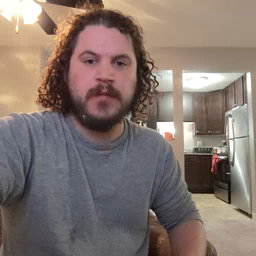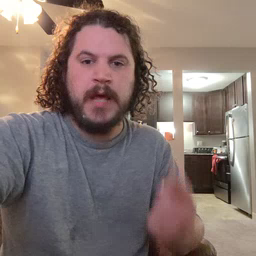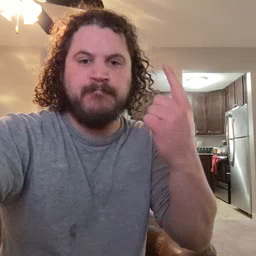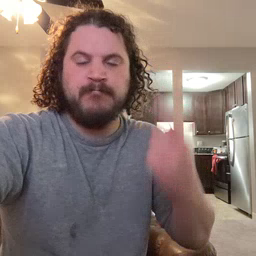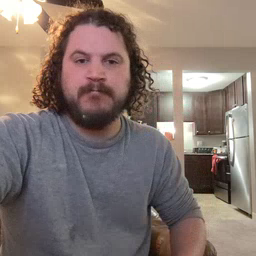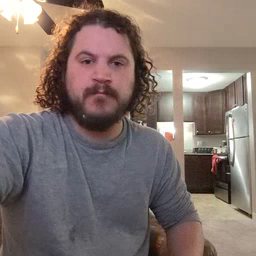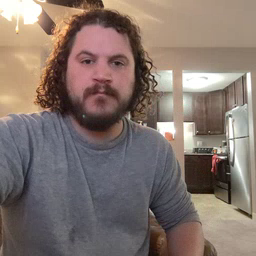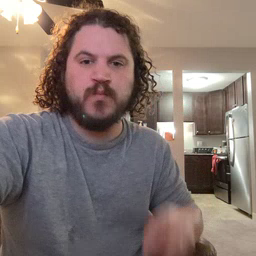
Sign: up